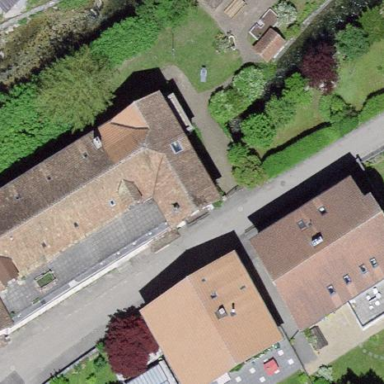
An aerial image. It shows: Residential building.